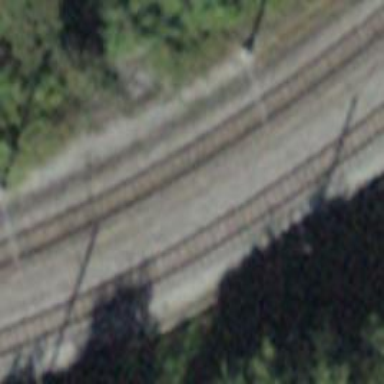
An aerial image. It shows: Narrow-gauge railway track with one electrified contact line.